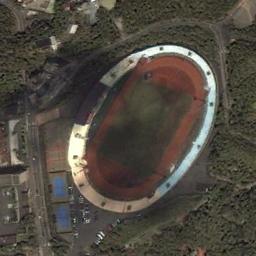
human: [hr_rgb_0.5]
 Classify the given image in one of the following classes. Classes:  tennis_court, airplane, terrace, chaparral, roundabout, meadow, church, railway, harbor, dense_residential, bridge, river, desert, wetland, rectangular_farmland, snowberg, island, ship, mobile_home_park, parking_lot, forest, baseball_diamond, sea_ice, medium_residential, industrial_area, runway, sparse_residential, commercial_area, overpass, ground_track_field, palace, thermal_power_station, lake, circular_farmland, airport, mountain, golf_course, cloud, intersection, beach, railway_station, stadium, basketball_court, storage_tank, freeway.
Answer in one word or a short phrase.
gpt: stadium